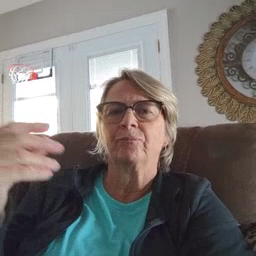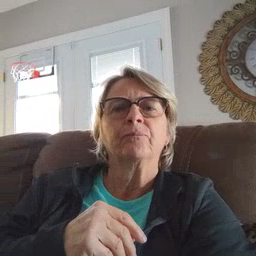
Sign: wolf